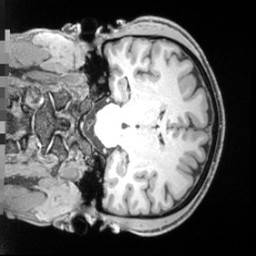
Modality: T1w
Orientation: coronal
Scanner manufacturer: siemens
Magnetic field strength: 3 T
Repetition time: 2.55 s